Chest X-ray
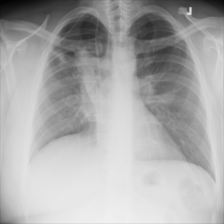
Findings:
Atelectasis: positive
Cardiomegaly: negative
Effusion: negative
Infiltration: positive
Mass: positive
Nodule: negative
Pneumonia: negative
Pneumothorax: negative
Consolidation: negative
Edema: negative
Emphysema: negative
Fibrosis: negative
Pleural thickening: negative
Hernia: negative